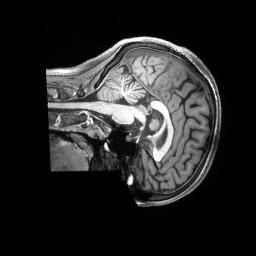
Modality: T1w
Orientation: sagittal
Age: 26
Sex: female
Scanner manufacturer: siemens
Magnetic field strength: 3 T
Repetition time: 2.3 s
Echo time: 0.00228 s